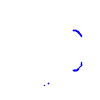
Particle: proton